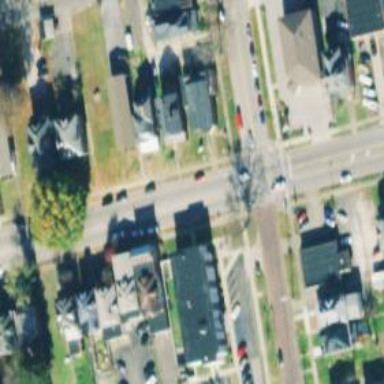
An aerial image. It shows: Asphalt road in residential area.